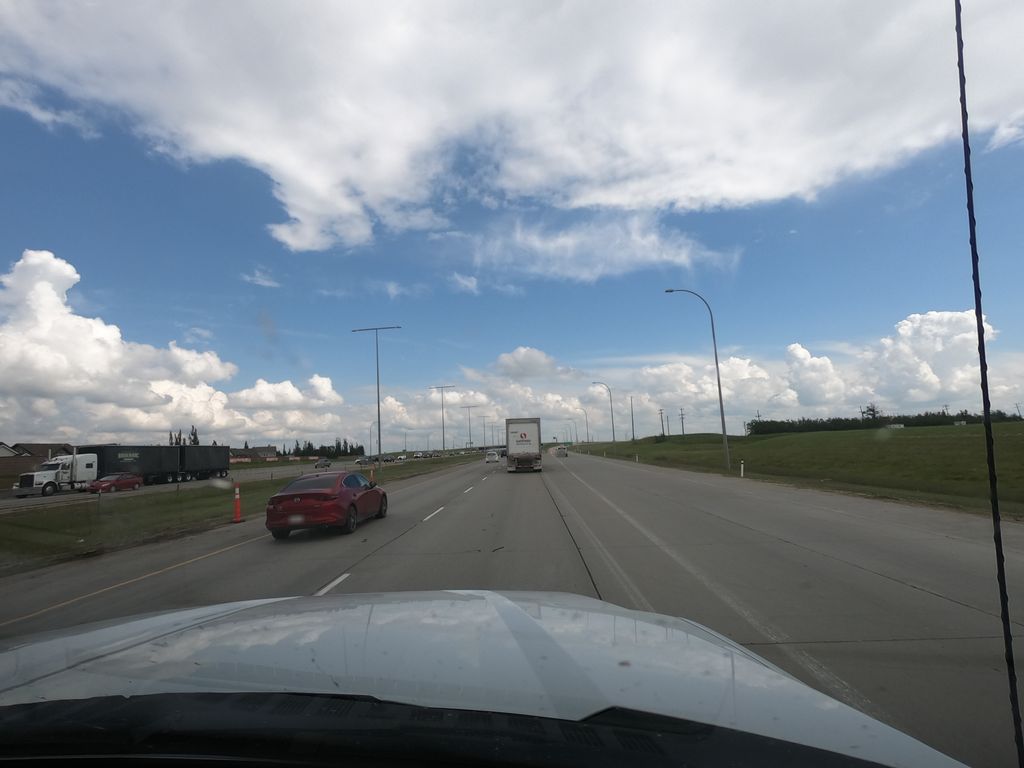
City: edmonton